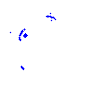
Particle: proton